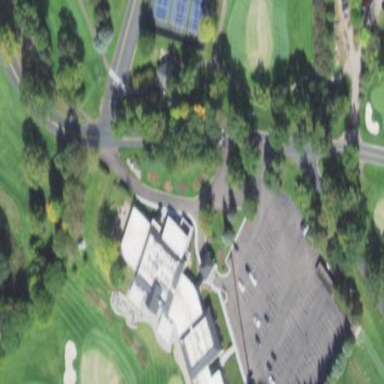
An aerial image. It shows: Clubhouse building at golf course.